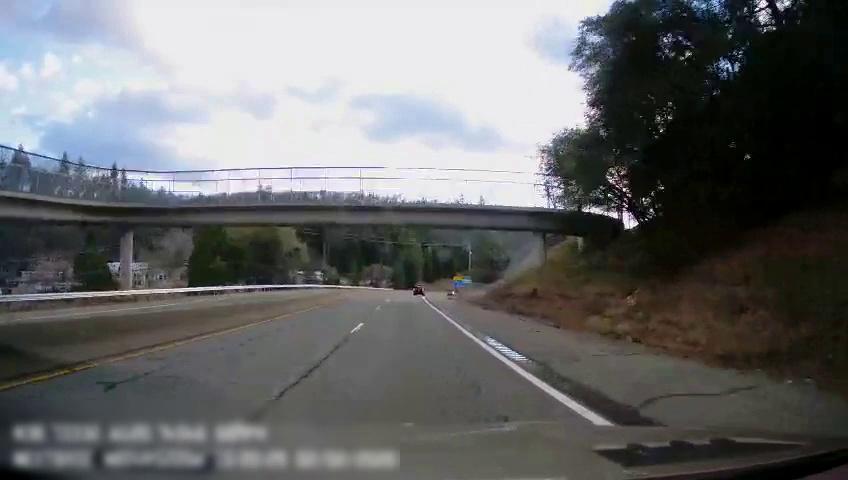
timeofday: Day
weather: Sunny
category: Drivable Space
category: Drivable Space
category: Vehicles | SUV
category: Lanes | Opposite Lane
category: Lanes | Alternate Lane
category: Lanes | Current Lane
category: Lanes | Alternate Lane
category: Traffic | Signs
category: Traffic | Signs